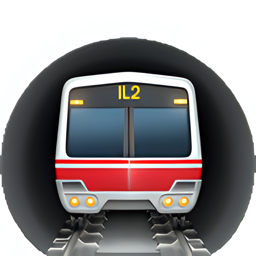
Name: metro
Emoji: 🚇
Group: Travel & Places
Sub-group: transport-ground